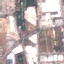
Land use / land cover class: Industrial